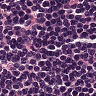
Metastatic tissue present: no